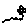
Label: flower